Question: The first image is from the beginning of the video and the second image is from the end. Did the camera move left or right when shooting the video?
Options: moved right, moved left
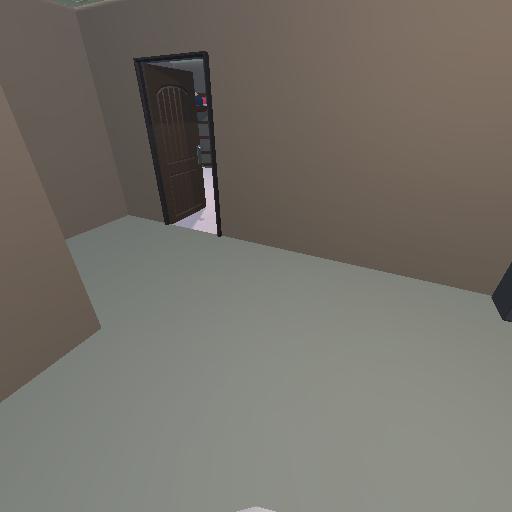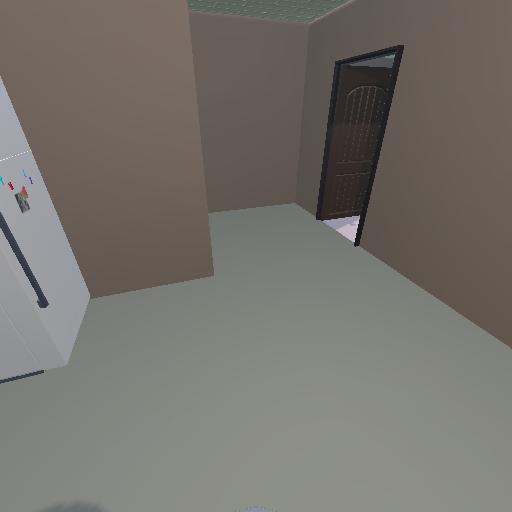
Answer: moved right